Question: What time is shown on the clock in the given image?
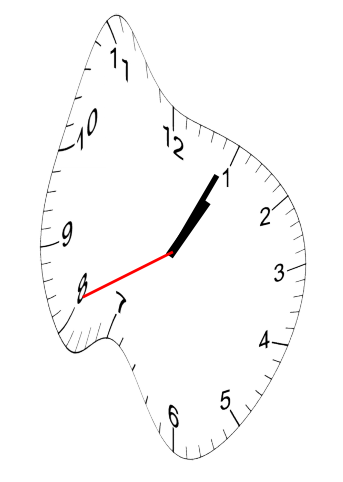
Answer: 01:04:41